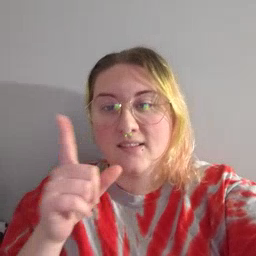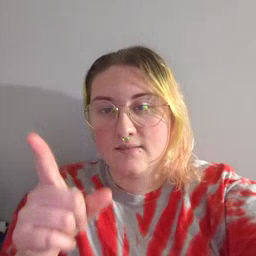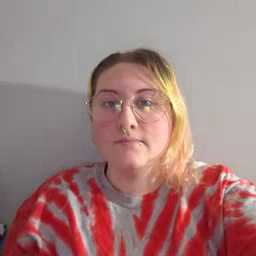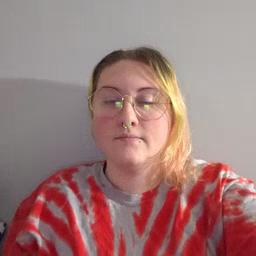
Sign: hesheit